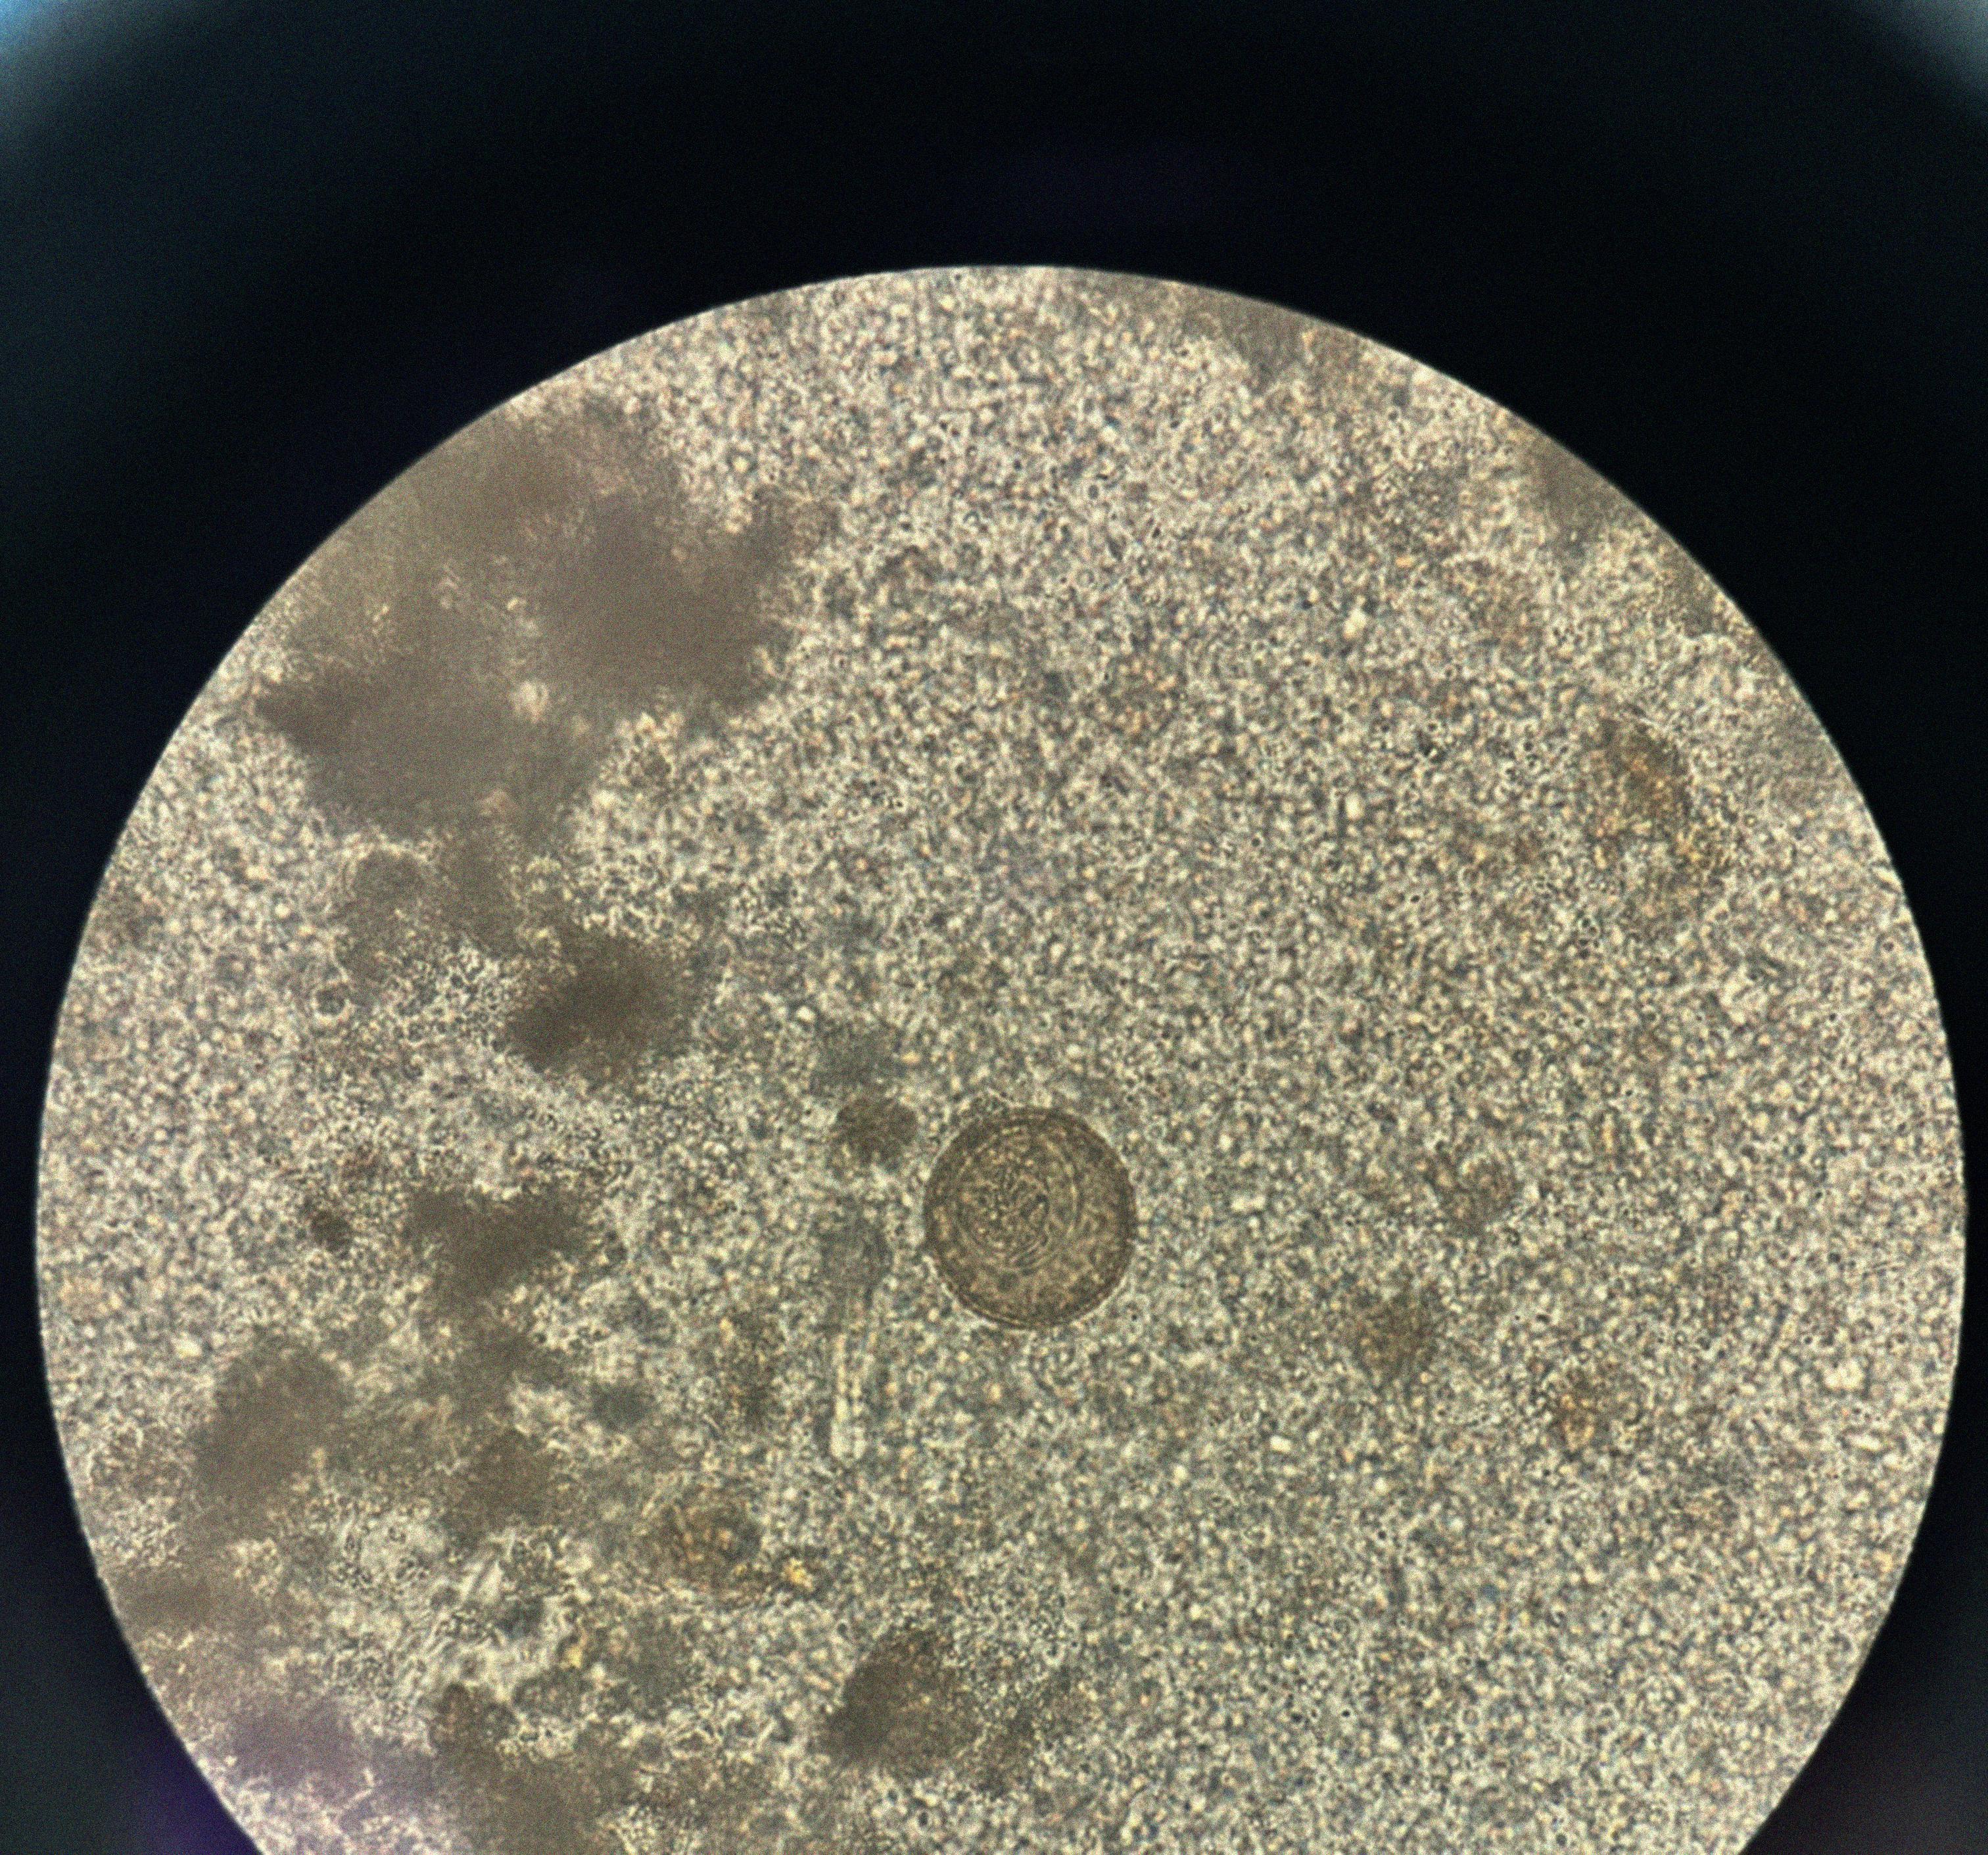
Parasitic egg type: Hymenolepis diminuta